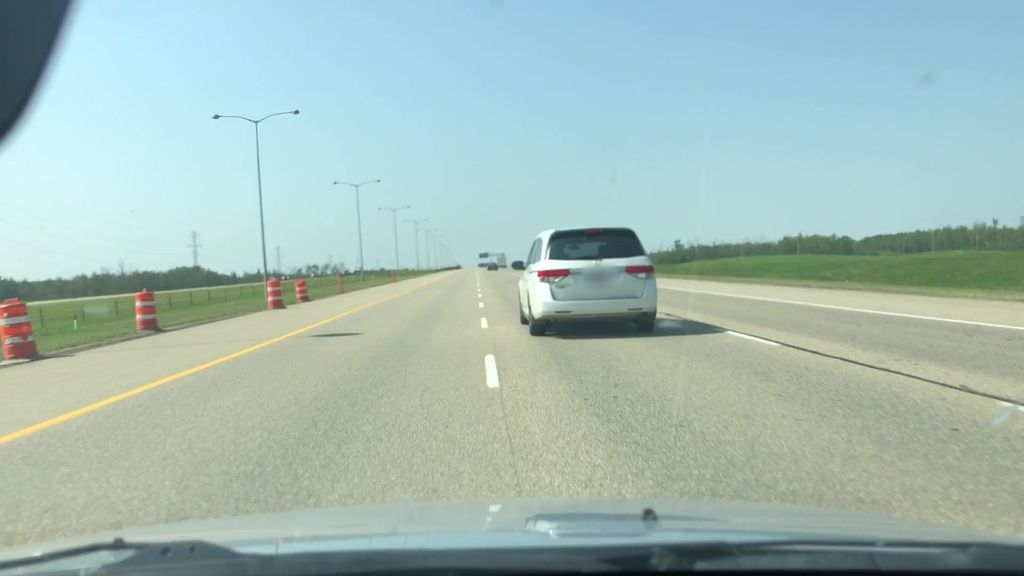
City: edmonton